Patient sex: F
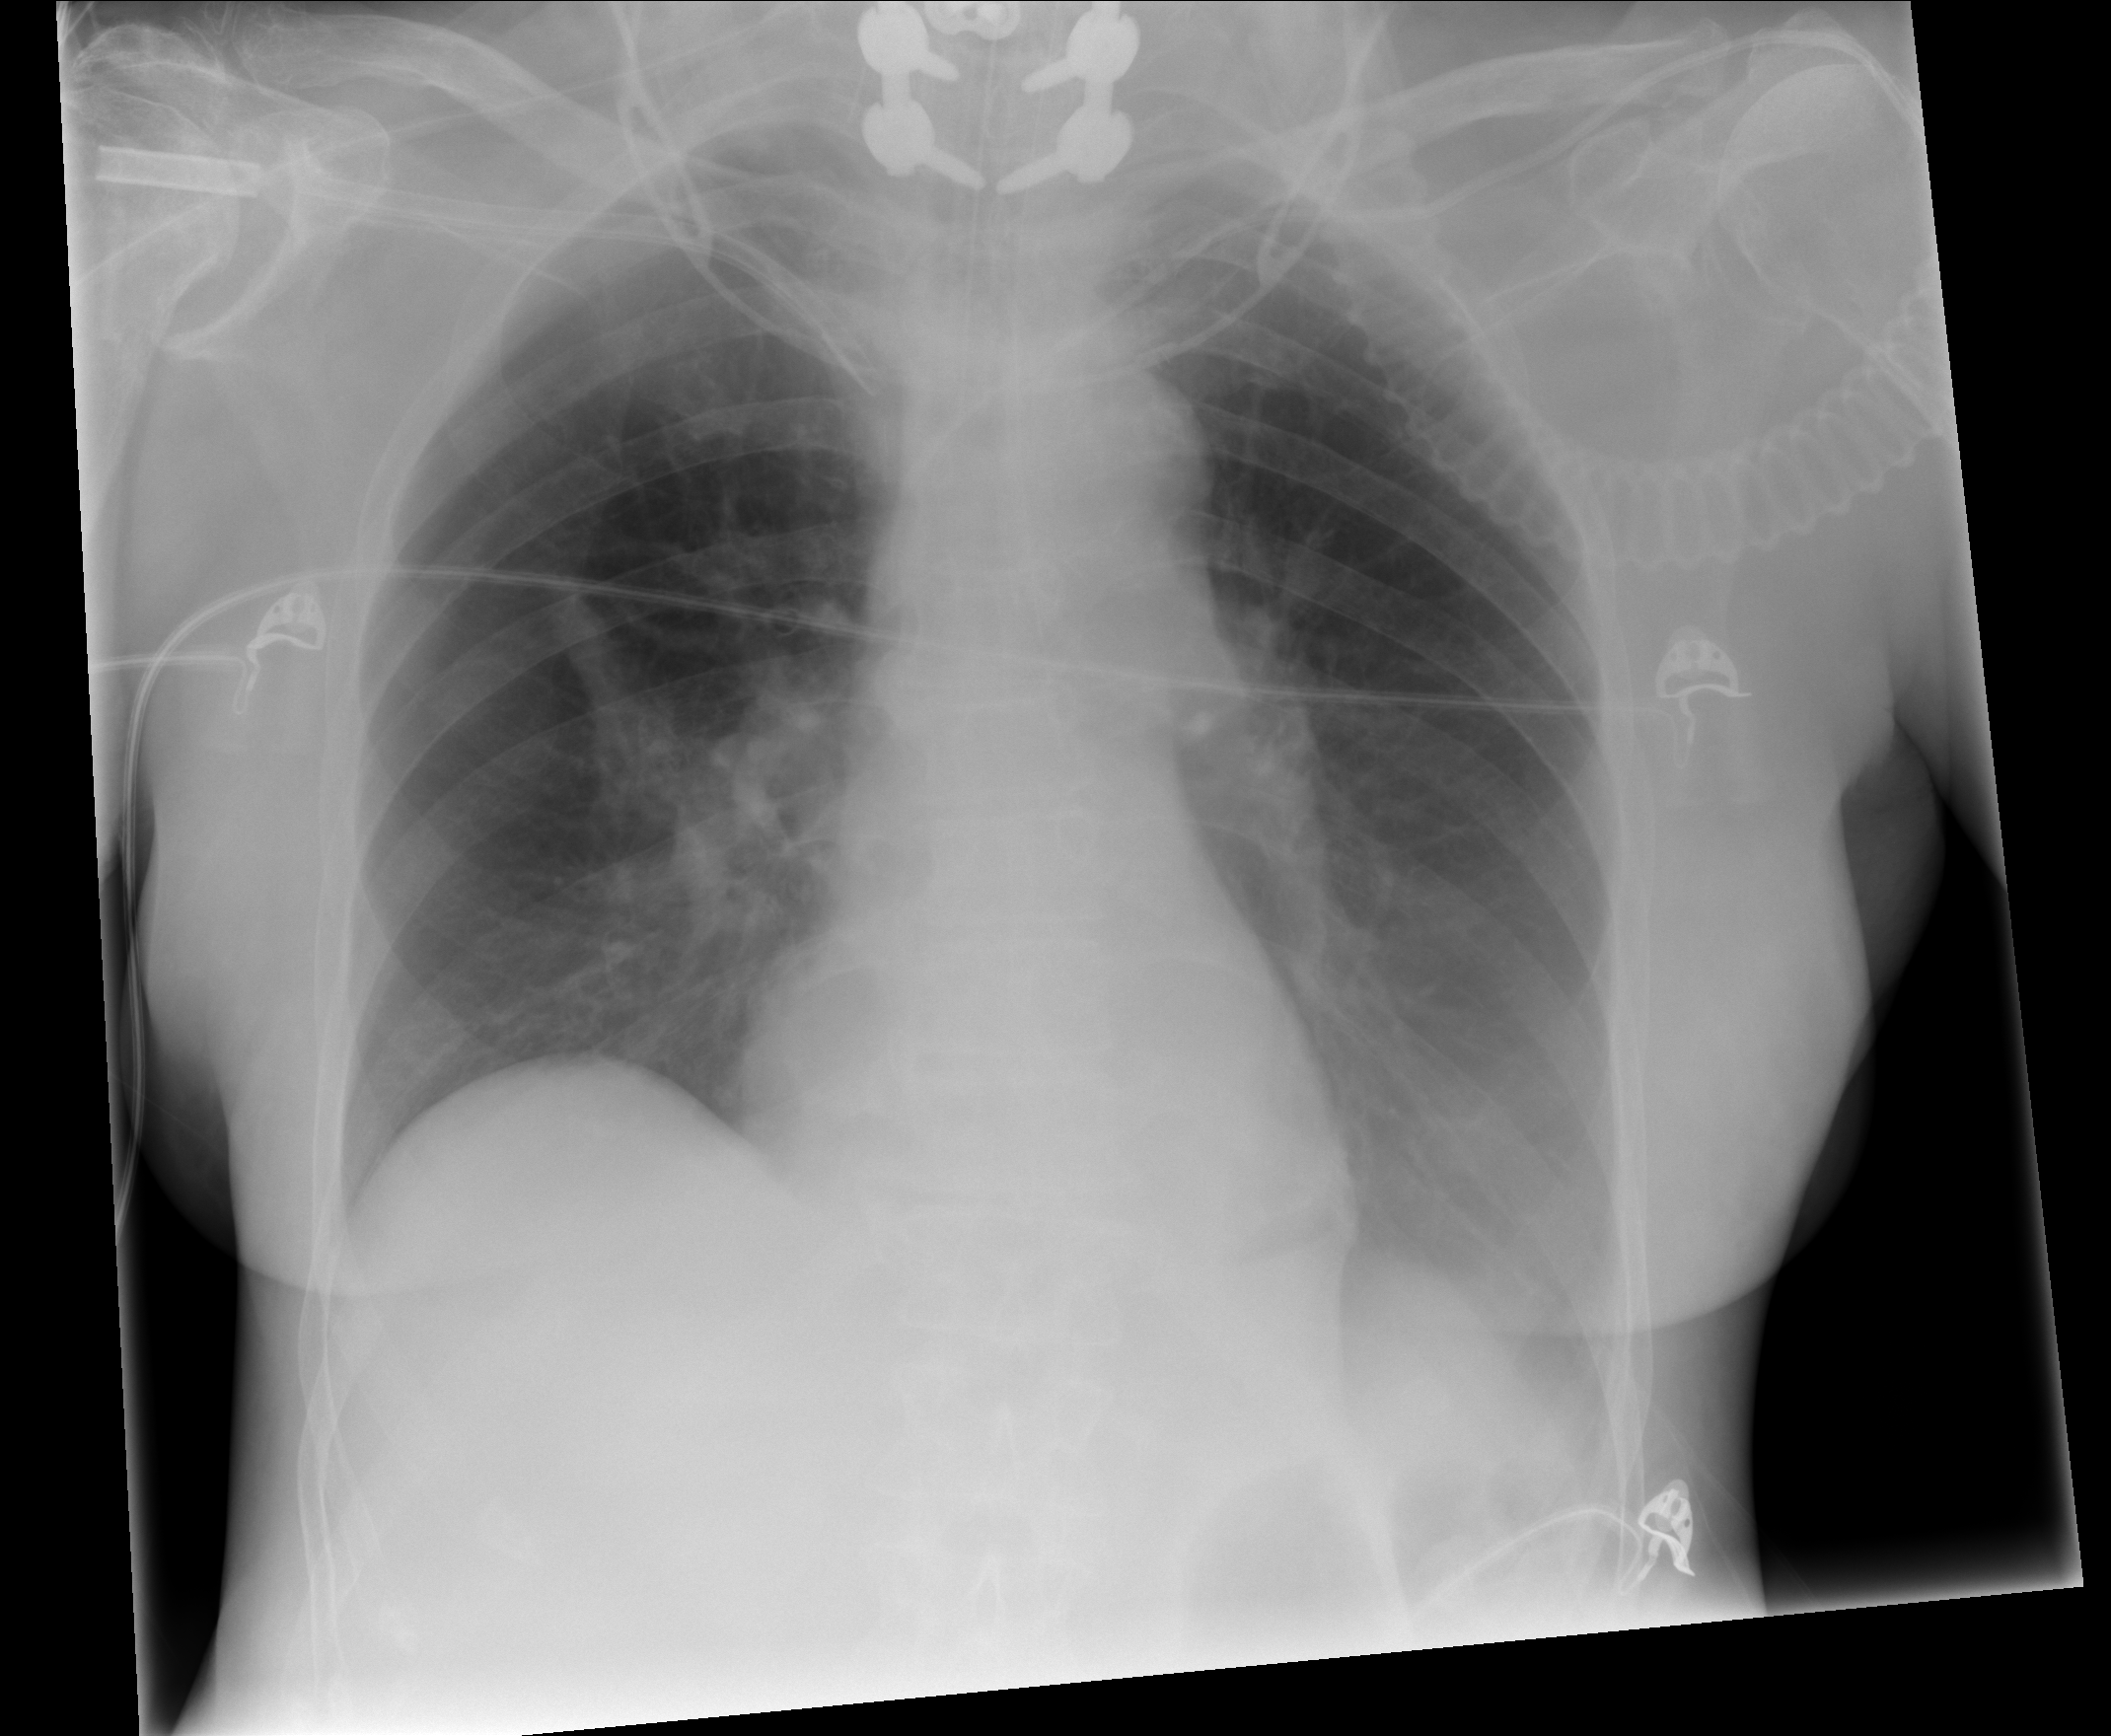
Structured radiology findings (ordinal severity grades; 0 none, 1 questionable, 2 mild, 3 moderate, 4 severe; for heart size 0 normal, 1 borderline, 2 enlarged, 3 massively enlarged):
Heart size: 0
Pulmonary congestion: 0
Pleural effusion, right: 0
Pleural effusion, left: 1
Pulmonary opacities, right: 0
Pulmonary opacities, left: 0
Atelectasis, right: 2
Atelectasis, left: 0